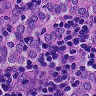
Metastatic tissue present: yes